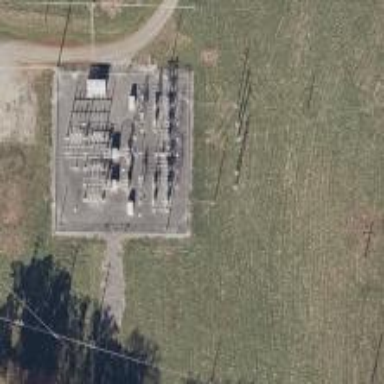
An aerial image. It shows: Industrial power substation enclosed by fence.